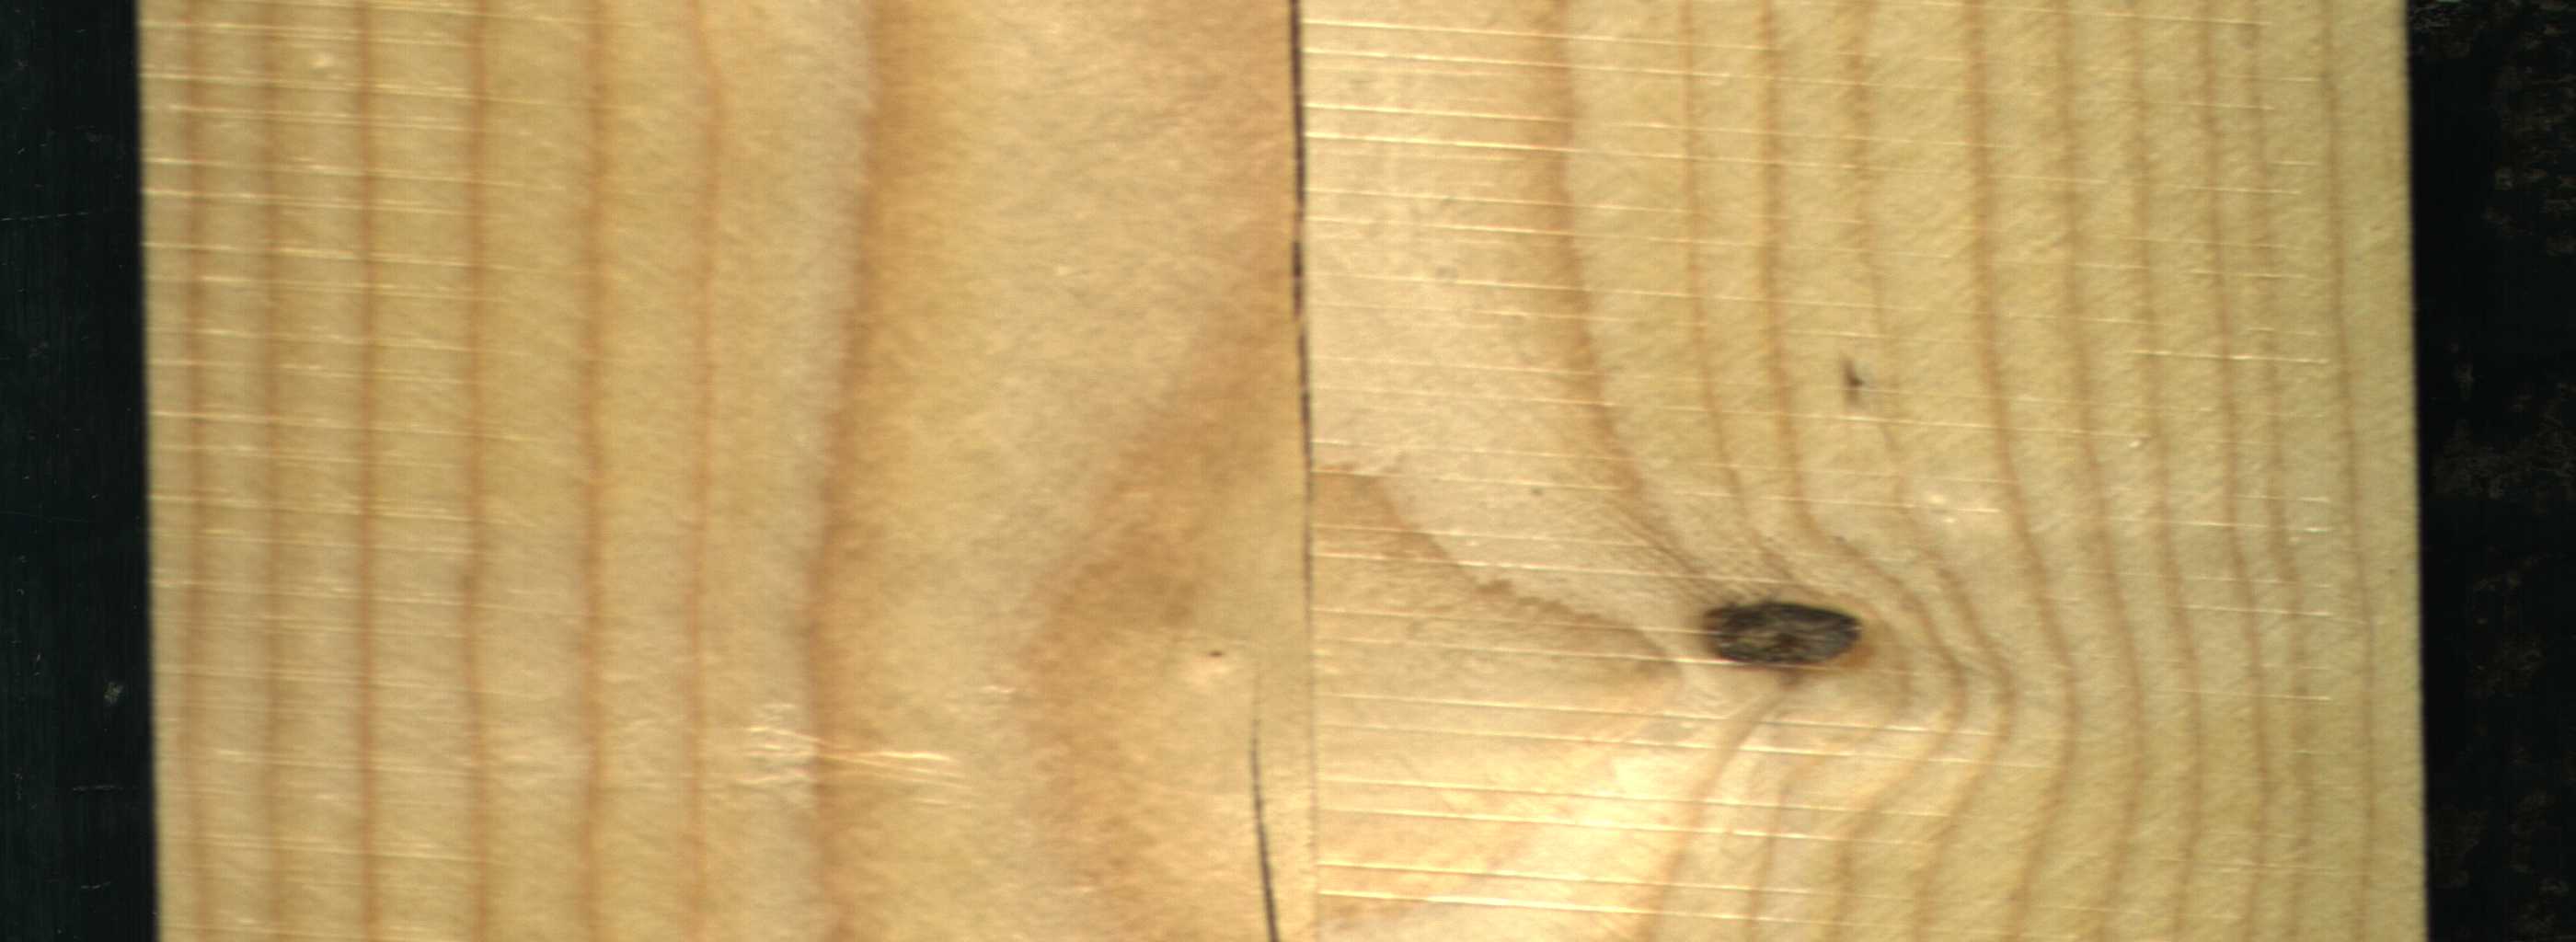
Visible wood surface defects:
Crack
Crack
Dead_Knot